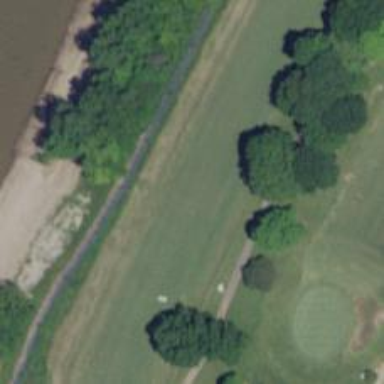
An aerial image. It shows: Golf hole.